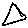
Label: triangle